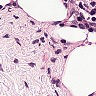
Metastatic tissue present: no